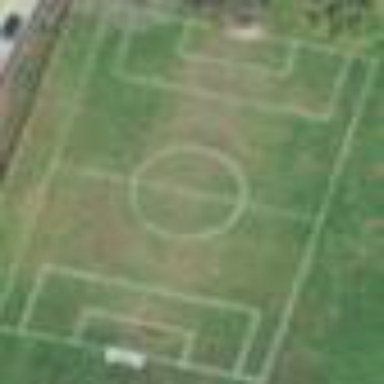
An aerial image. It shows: Soccer pitch for leisureland activities.